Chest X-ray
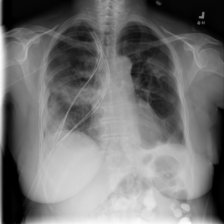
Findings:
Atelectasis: negative
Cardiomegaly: negative
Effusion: negative
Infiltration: negative
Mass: negative
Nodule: negative
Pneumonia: negative
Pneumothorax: positive
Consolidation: negative
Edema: negative
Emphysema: negative
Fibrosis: negative
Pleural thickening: negative
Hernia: negative